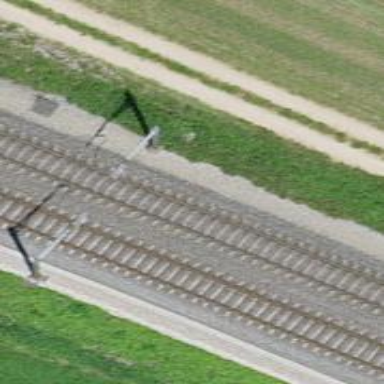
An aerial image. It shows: Single-track railway with electrified contact lines.